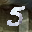
Label: 5